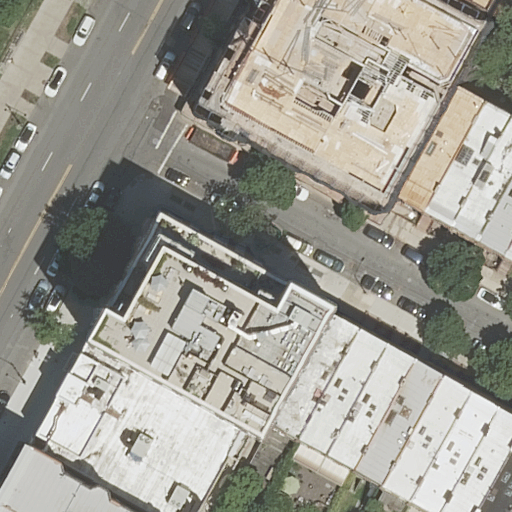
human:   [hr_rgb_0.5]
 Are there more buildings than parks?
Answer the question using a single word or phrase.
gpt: yes

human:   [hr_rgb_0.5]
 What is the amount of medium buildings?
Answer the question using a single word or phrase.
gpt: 11

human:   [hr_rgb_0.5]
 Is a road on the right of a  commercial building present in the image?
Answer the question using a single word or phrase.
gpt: no

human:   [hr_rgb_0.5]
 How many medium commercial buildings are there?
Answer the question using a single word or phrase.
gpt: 0

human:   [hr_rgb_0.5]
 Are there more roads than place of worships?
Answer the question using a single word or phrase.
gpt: yes

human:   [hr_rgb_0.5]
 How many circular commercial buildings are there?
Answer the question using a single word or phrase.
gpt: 0

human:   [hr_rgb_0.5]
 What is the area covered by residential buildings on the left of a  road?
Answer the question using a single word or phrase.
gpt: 650m2

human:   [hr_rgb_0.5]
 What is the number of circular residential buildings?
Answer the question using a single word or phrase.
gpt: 0

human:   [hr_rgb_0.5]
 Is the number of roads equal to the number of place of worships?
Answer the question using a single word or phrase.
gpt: no

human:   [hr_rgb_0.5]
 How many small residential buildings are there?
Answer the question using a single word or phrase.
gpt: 6

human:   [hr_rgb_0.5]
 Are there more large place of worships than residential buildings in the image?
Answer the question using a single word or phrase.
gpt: no

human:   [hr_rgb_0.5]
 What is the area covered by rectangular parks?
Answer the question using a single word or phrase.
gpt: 0m2

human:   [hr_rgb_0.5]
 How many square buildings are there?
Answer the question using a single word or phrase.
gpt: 0

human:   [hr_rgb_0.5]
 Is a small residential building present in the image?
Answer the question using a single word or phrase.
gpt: yes

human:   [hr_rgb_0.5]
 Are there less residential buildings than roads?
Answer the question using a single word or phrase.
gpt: no

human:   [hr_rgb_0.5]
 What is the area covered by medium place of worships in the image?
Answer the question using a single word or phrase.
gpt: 0m2

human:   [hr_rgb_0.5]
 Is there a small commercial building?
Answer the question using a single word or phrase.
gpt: no

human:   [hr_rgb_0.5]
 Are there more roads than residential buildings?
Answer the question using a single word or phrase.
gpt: no

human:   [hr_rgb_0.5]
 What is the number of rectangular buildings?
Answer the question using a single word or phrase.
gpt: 13

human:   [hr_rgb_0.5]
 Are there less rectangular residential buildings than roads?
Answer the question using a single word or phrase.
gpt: no

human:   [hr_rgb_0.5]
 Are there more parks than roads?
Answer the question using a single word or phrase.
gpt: no

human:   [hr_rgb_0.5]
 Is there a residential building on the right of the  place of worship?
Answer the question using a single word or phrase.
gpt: yes

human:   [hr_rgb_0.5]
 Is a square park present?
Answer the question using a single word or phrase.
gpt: no

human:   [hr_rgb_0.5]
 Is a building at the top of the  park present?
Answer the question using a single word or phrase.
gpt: yes

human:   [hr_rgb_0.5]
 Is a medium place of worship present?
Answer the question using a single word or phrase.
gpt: no

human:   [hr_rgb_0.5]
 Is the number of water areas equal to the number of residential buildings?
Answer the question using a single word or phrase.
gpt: no

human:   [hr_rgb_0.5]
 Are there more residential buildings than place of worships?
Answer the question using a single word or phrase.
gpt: yes

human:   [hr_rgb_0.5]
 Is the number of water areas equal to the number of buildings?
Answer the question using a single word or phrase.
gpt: no

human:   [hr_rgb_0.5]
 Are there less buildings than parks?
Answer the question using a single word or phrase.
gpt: no

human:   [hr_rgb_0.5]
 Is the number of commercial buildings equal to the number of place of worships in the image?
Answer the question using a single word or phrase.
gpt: no

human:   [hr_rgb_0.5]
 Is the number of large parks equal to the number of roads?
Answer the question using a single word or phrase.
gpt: no

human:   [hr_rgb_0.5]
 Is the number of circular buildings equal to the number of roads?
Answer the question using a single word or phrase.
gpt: no

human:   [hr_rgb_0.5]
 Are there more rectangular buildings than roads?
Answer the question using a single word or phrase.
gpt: yes

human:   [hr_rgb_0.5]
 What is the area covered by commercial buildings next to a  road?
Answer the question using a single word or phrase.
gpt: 0m2

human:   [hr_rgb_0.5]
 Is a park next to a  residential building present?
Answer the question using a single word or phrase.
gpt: yes

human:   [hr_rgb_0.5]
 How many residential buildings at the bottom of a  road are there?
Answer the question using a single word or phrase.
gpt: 14